Field crop: maize
Growth stage: 2
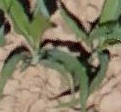
Species: maize